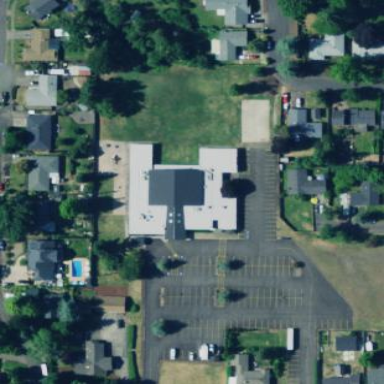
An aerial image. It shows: Building that serves as place of worship.